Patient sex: M
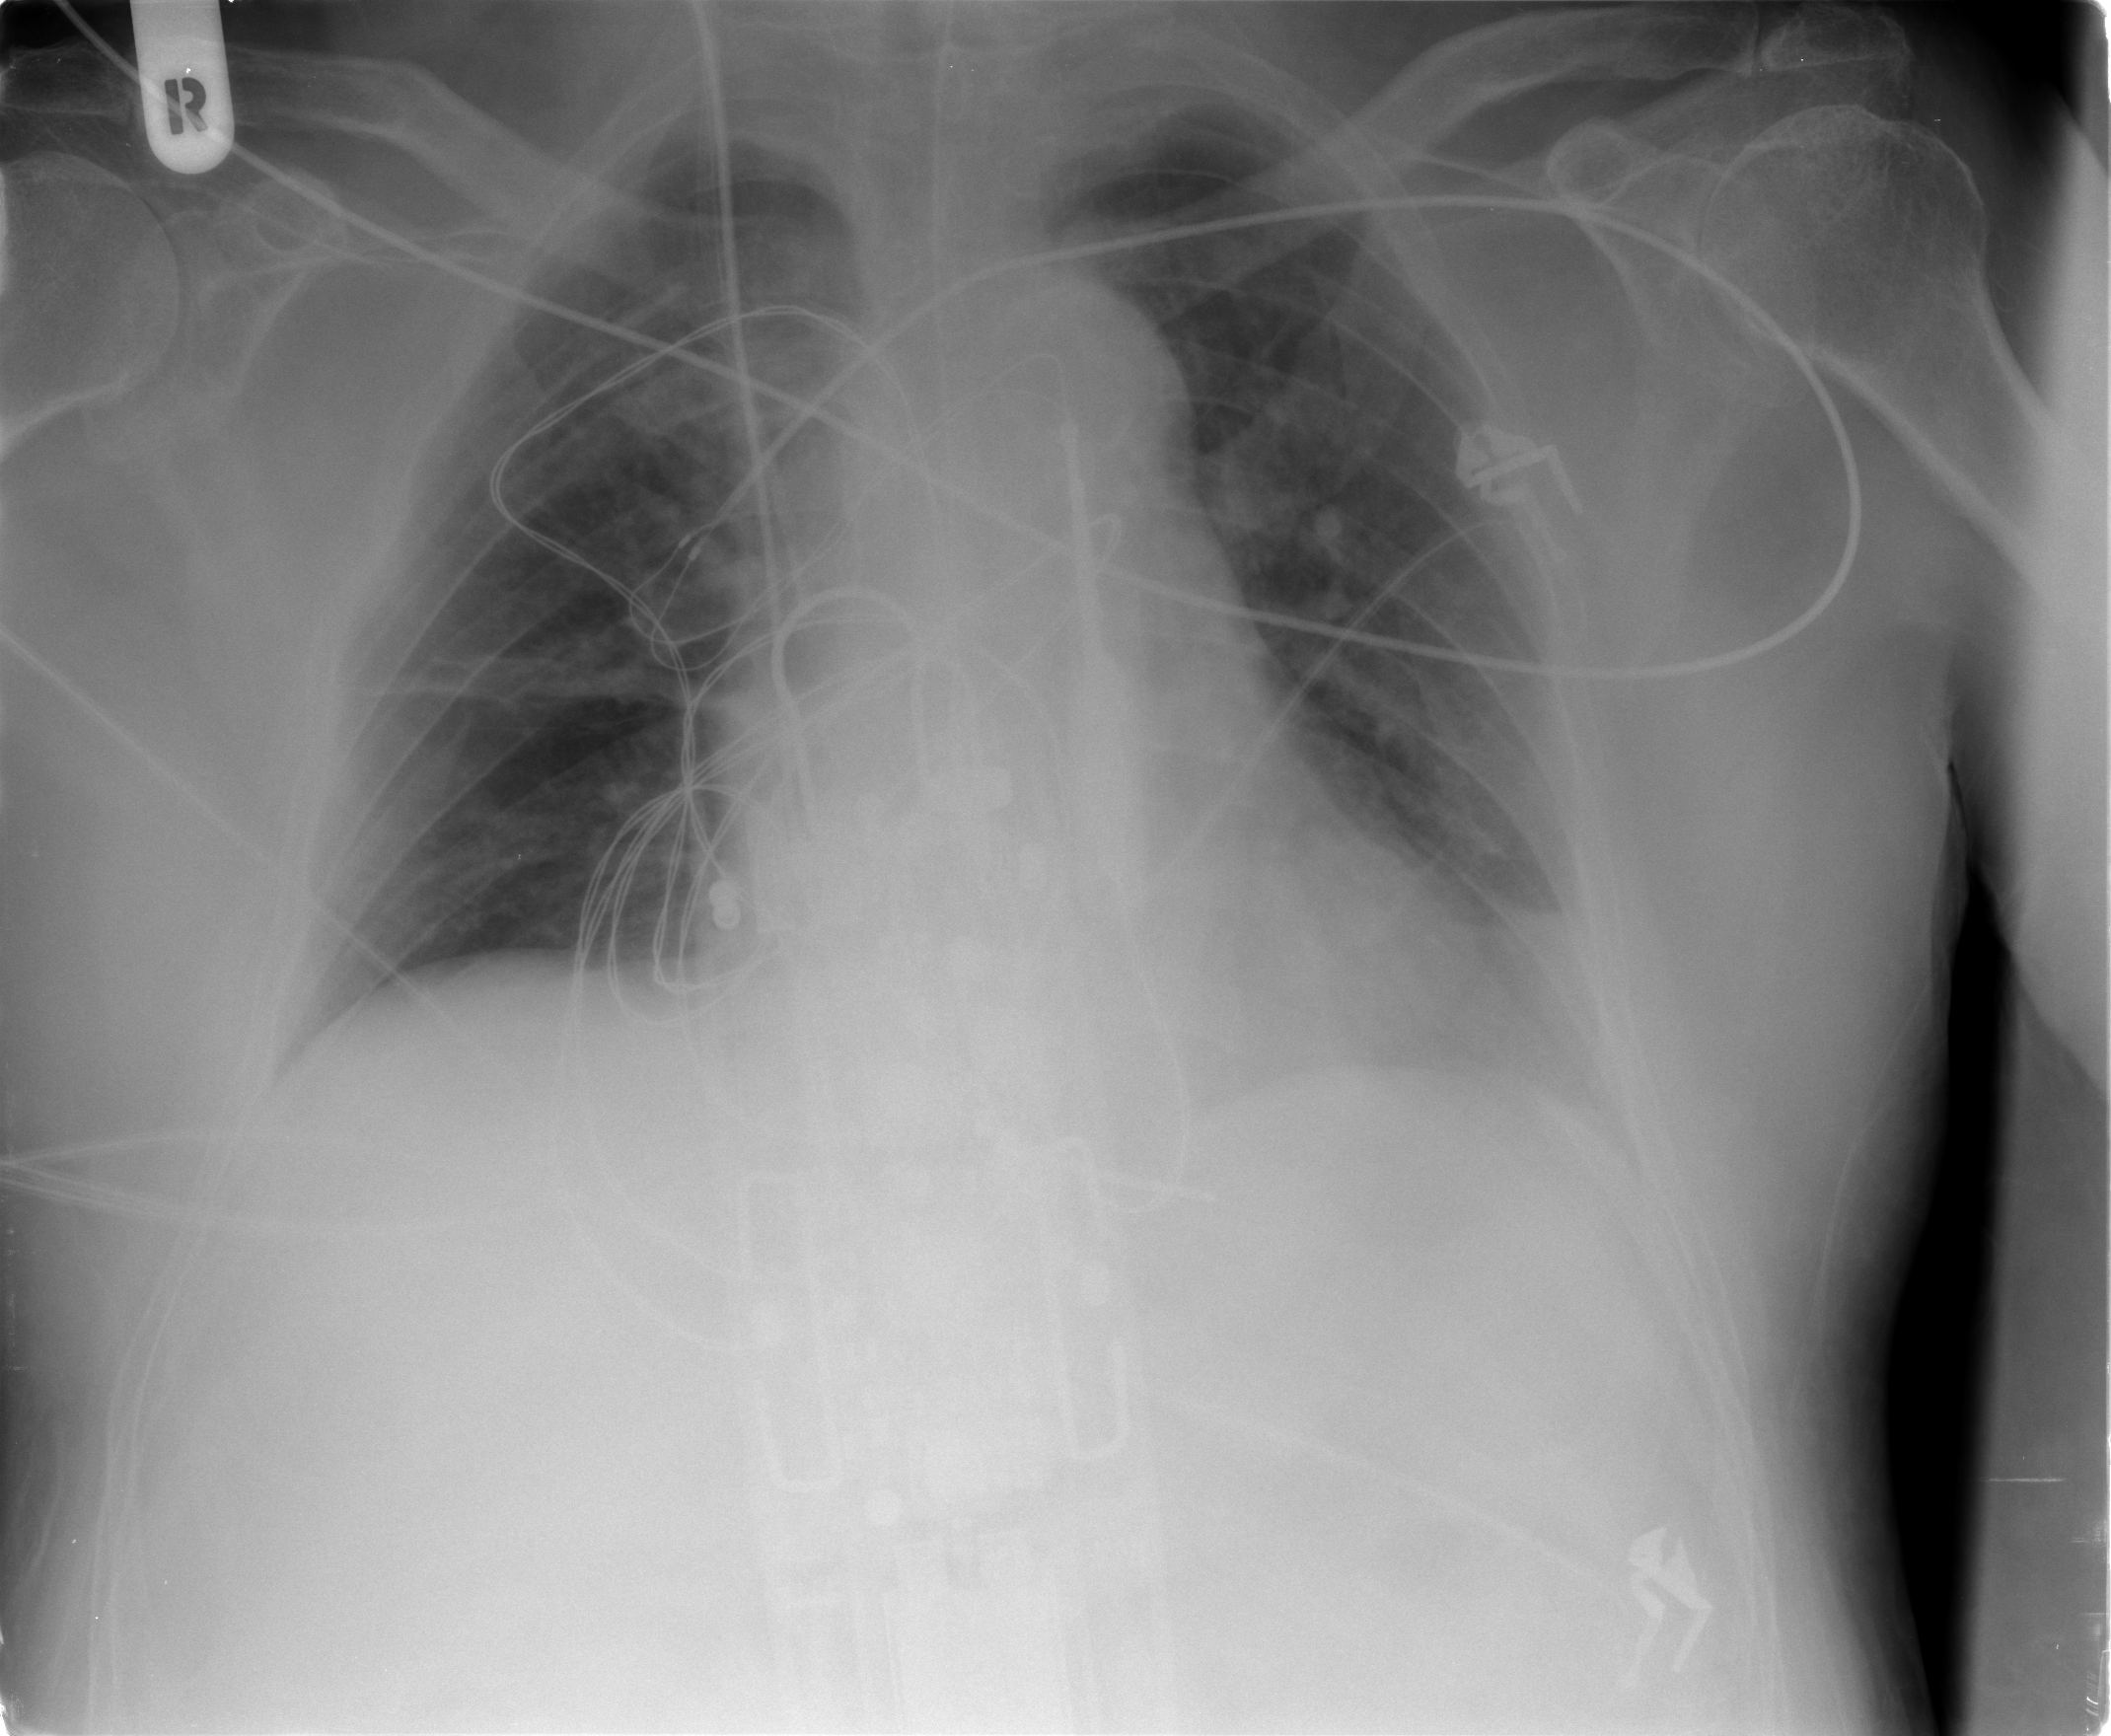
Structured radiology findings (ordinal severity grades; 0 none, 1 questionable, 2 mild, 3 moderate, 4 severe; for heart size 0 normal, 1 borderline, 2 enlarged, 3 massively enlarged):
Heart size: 2
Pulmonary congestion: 2
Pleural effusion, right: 0
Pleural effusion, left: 2
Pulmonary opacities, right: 0
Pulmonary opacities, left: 0
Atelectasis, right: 2
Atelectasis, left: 2